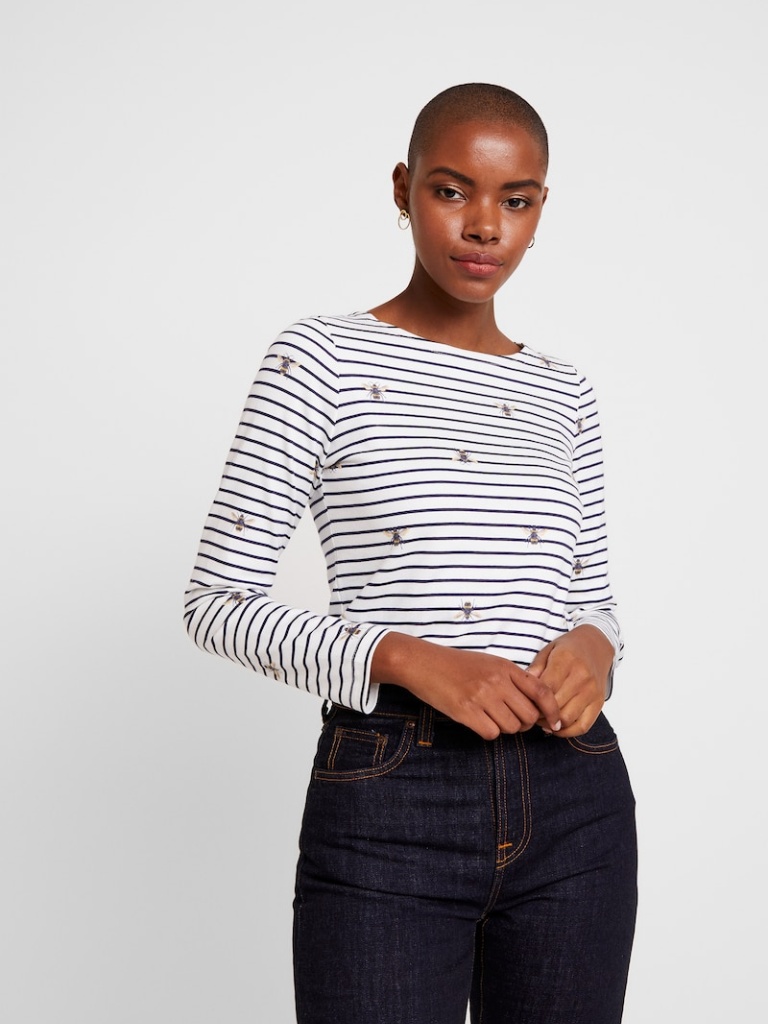
cotton fitted a long-sleeved with the sleeves down hip length Fully Tucked in crew t-shirt